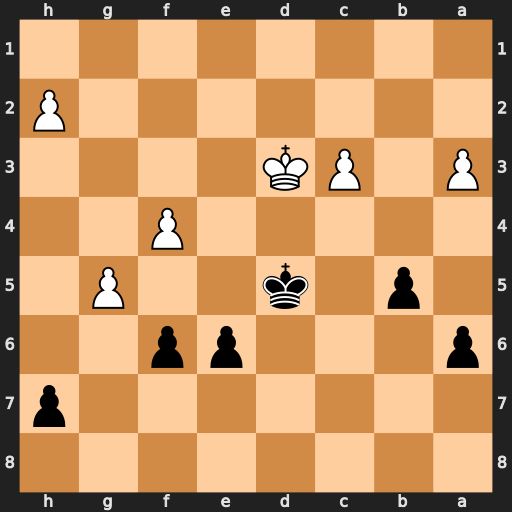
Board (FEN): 8/7p/p3pp2/1p1k2P1/5P2/P1PK4/7P/8
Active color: b
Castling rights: -
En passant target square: -
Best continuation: fxg5 fxg5 Ke5